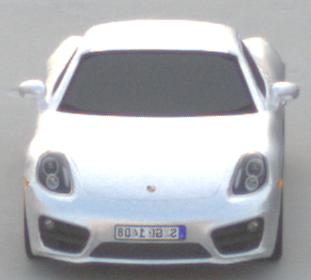
Make: Porsche
Model: Cayman
Detailed model: Cayman (981C)
Model produced from: 2013/03
Model produced until: 2014/04
Doors: 2
Color: white
Road condition: dry road
Daytime: sunrise or sunset
Contrast: low contrast